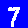
Digit: 7